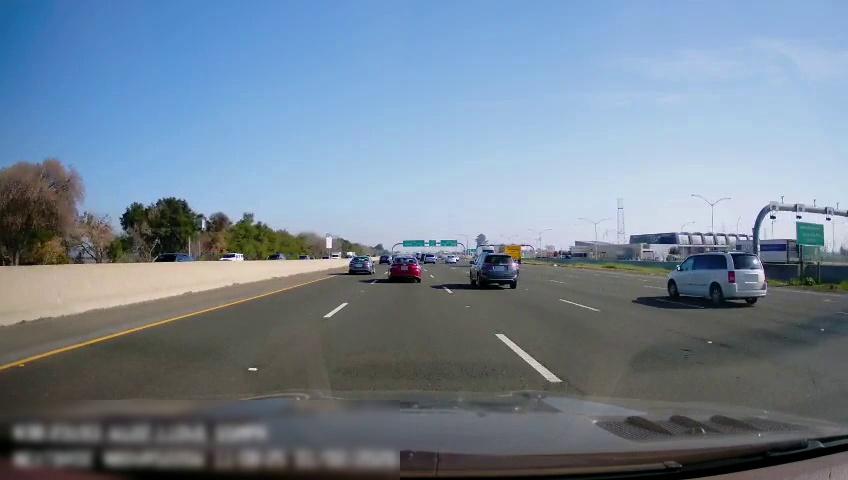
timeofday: Day
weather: Sunny
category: Drivable Space
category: Vehicles | SUV
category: Vehicles | Truck
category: Vehicles | Van
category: Vehicles | SUV
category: Vehicles | Van
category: Vehicles | Car
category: Vehicles | Car
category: Vehicles | Van
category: Vehicles | Car
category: Vehicles | Truck
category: Vehicles | SUV
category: Vehicles | SUV
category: Vehicles | Car
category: Vehicles | Car
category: Vehicles | Truck
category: Lanes | Alternate Lane
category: Lanes | Current Lane
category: Lanes | Current Lane
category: Lanes | Alternate Lane
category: Lanes | Alternate Lane
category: Lanes | Alternate Lane
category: Lanes | Alternate Lane
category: Lanes | Alternate Lane
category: Traffic | Signs
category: Traffic | Signs
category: Traffic | Signs
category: Traffic | Signs
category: Traffic | Signs
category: Traffic | Signs